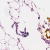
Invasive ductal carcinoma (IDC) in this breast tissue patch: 0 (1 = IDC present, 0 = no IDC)